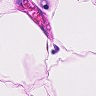
Metastatic tissue present: no